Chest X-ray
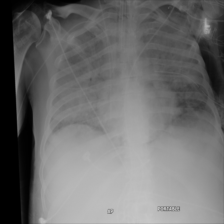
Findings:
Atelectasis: negative
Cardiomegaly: negative
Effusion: negative
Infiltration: negative
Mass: negative
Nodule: negative
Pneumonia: negative
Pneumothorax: positive
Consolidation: positive
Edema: negative
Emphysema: positive
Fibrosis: negative
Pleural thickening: negative
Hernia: negative